Field crop: maize
Growth stage: 1
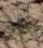
Species: salsola